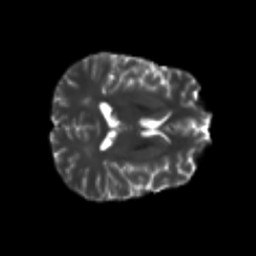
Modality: T2w
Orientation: axial
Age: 23
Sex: male
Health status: healthy
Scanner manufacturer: philips
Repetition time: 7.39 s
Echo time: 0.08599 s